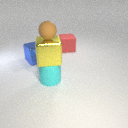
large yellow metal cube above large cyan rubber cylinder